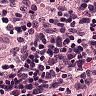
Metastatic tissue present: no